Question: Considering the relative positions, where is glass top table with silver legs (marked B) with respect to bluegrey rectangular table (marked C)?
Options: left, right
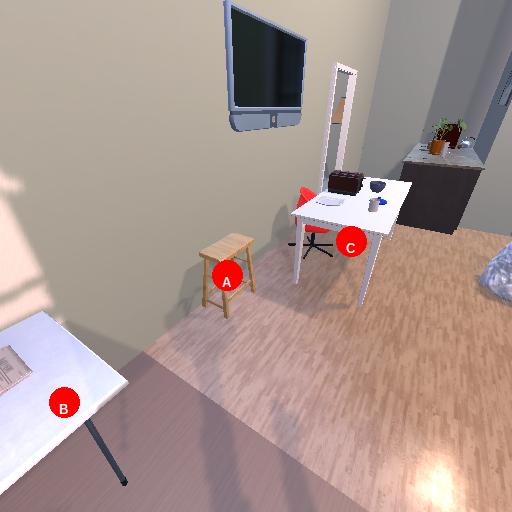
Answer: left